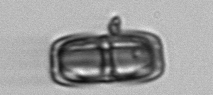
Label: Ephemera